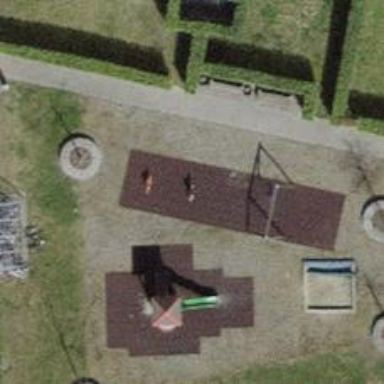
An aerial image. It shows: Springy playground.